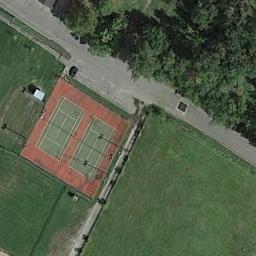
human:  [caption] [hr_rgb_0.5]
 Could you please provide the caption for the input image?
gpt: The tennis court is on the lawn, A distance from the woods .

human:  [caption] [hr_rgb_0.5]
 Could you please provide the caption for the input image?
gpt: The grass is beside the tennis courts .

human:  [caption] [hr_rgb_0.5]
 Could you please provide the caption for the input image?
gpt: A row of trees is planted between the tennis court and the road .

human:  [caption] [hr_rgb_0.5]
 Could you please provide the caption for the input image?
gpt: The tennis court is on the grass next to some trees and roads .

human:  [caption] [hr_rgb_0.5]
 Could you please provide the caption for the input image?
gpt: There are some green trees and a green meadow beside the tennis court .